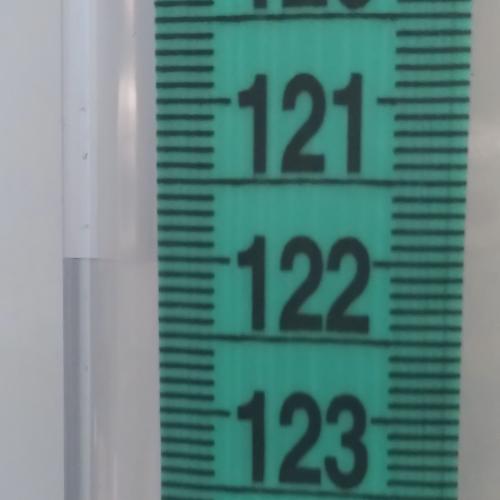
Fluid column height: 122.0 cm